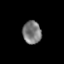
Tissue: skin
Cell type: Epithelial cells
Senescence score: 0.2621
Nuclear area (px): 414
Mean DAPI intensity: 123.254